Question: It there an easy way to get button <URL> with Twitter Bootstrap?
'''
<div class="btn-toolbar">
<div class="btn-group">
<div class="btn-group">
<a class="btn dropdown-toggle" data-toggle="dropdown" href="#">
January
<span class="caret"></span>
</a>
<ul class="dropdown-menu">
<li><a href="#" class="active">January</a></li>
<li><a href="#">February</a></li>
<!-- ... -->
</ul>
</div>
<div class="btn-group">
<a class="btn dropdown-toggle" data-toggle="dropdown" href="#">
2012
<span class="caret"></span>
</a>
<ul class="dropdown-menu">
<li><a href="#" rel="2012" class="active">2012</a></li>
<li><a href="#" rel="2011">2011</a></li>
<li><a href="#" rel="2010">2010</a></li>
<li><a href="#" rel="2009">2009</a></li>
</ul>
</div>
</div>
'''

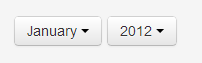
Answer: Solution is place dropdown button into grouped button.
Here is an example:
<URL>
'''
<div class="btn-group"> <!-- group container for buttons merging -->
<div class="btn btn-group"> <!-- button and dropdown group in one -->
<a class="btn dropdown-toggle" data-toggle="dropdown" href="#">
One
<span class="caret"></span>
</a>
<ul class="dropdown-menu">
<li><a href="#">foo</a></li>
</ul>
</div>
<div class="btn btn-group">
<a class="btn dropdown-toggle" data-toggle="dropdown" href="#">
Two
<span class="caret"></span>
</a>
<ul class="dropdown-menu">
<li><a href="#">foo</a></li>
</ul>
</div>
</div>
'''
Some CSS tweaks:
'''
.btn-group.btn { border: 0; padding: 0; }
.btn-group.btn > .btn { border-radius: 0 }
.btn-group.btn > .dropdown-menu { text-align: left; }
.btn-group.btn:first-child > .btn {
-webkit-border-radius: 4px 0 0 4px;
-moz-border-radius: 4px 0 0 4px;
border-radius: 4px 0 0 4px;
}
.btn-group.btn:last-child > .btn {
-webkit-border-radius: 0 4px 4px 0;
-moz-border-radius: 0 4px 4px 0;
border-radius: 0 4px 4px 0;
}
'''